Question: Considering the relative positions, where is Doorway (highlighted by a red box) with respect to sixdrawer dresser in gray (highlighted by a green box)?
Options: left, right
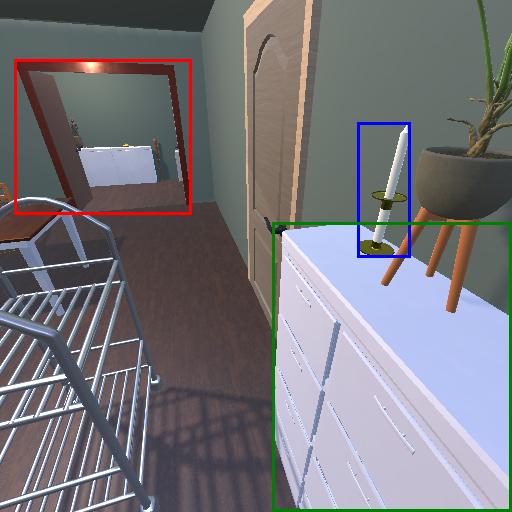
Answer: left